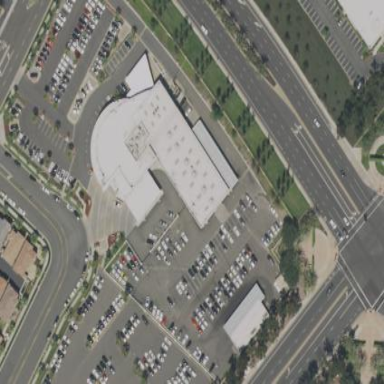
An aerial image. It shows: Building that houses car shop.